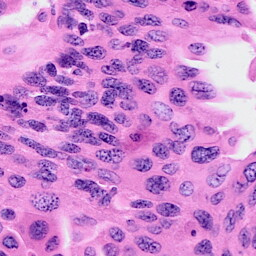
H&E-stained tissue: Cervix